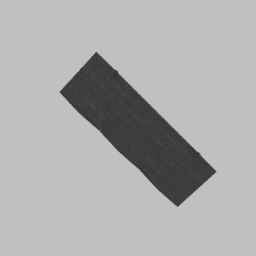
Label: furniture